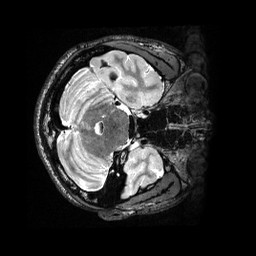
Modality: T2w
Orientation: axial
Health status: healthy
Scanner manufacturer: siemens
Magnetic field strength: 3 T
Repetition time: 3.2 s
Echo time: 0.565 s